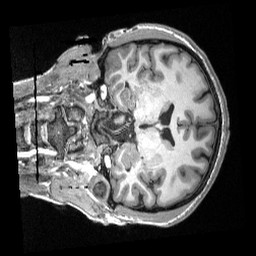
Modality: T1w
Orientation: coronal
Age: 20
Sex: female
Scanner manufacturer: siemens
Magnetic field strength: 3 T
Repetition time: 2.3 s
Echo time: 0.00308 s